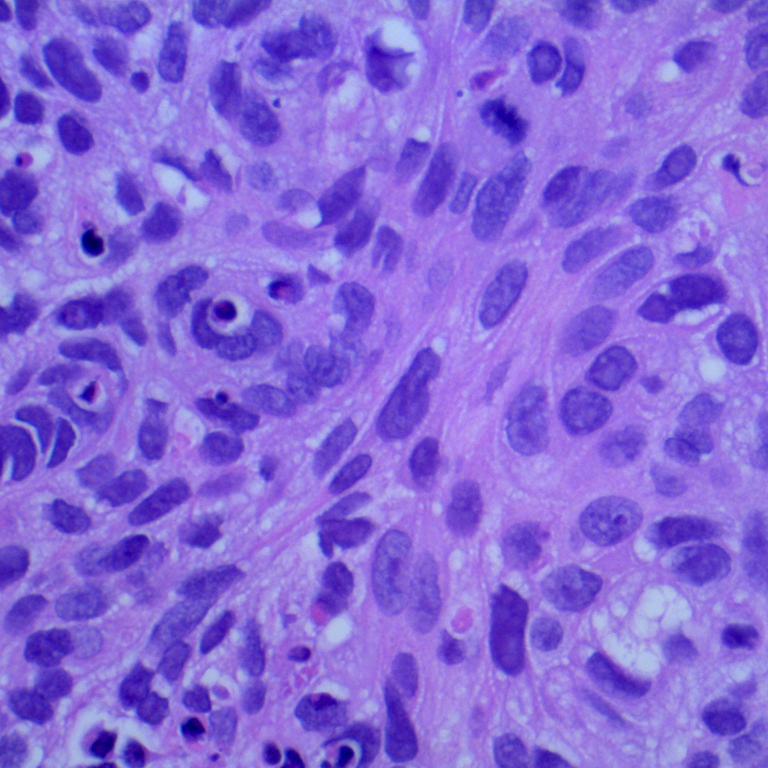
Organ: lung
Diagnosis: squamous carcinomas